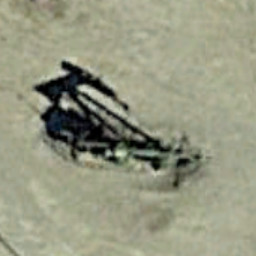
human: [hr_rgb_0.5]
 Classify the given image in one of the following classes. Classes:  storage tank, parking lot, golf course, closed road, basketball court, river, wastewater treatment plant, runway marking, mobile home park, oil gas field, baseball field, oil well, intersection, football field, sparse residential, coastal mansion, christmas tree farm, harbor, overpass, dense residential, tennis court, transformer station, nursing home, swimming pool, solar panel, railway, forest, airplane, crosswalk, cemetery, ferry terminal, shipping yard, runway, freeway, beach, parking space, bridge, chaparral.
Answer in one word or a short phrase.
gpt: oil well